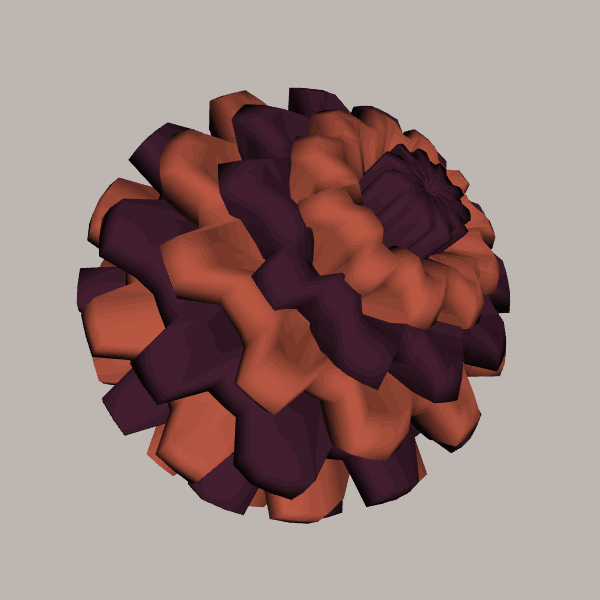
Background: light